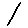
Label: line